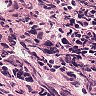
Metastatic tissue present: no